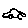
Label: car